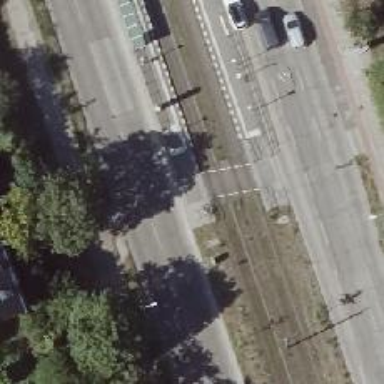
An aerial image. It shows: Traffic island located on footway.